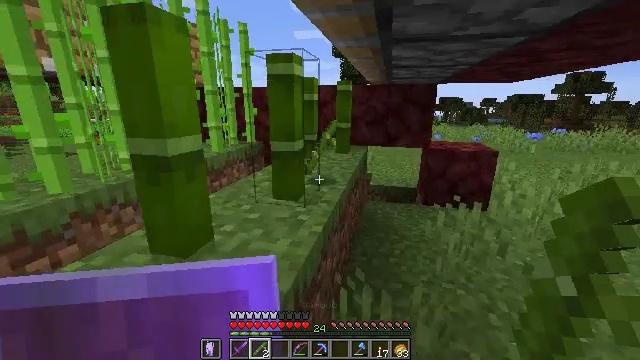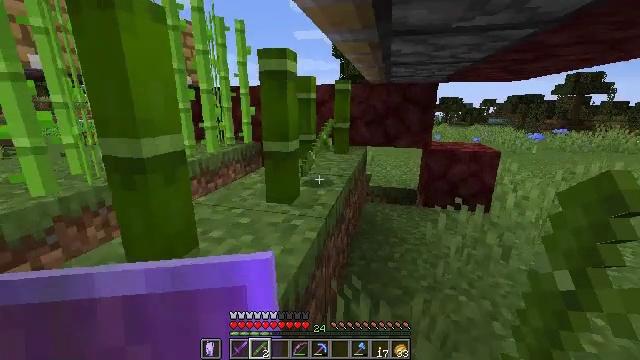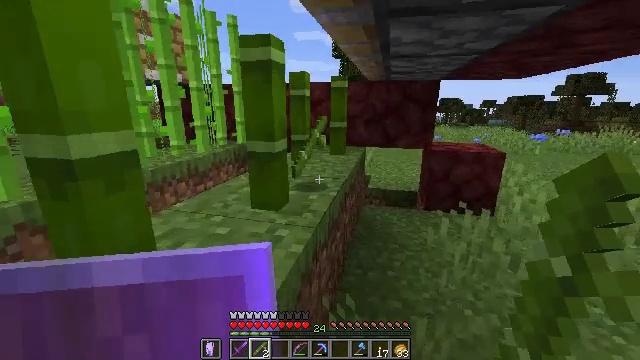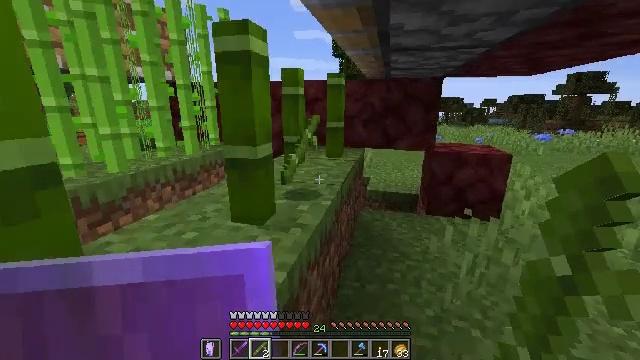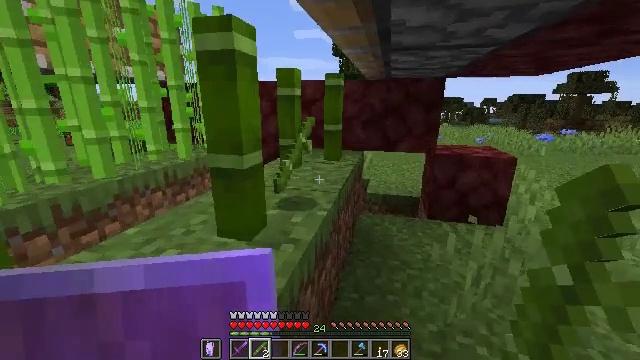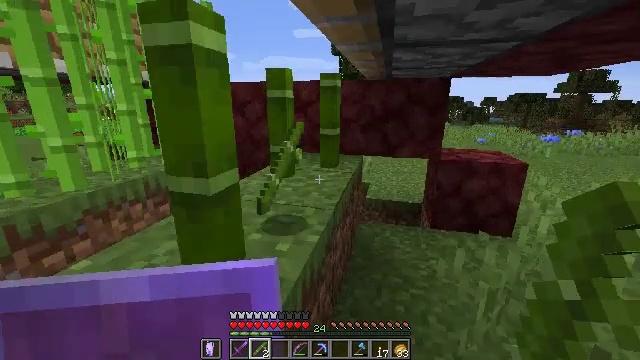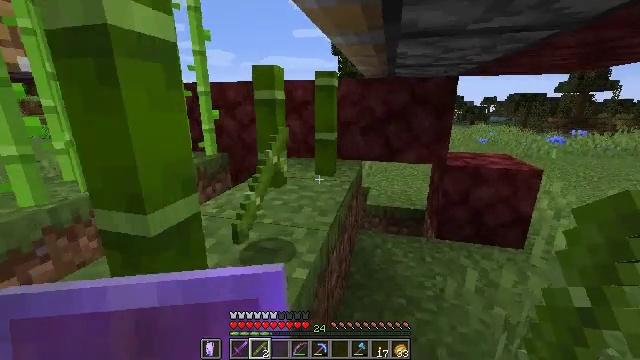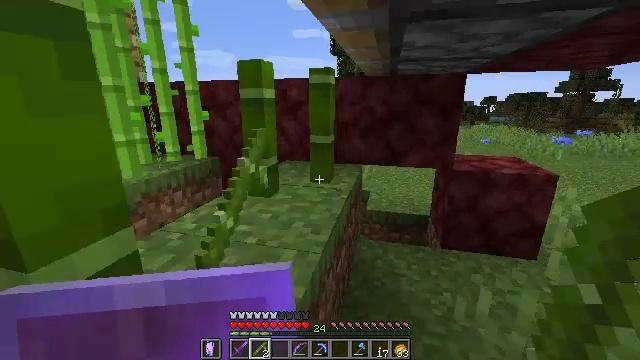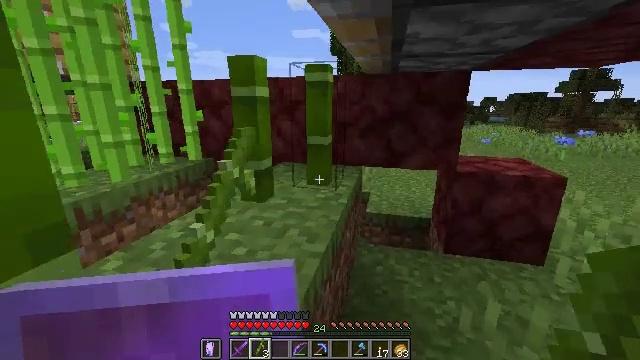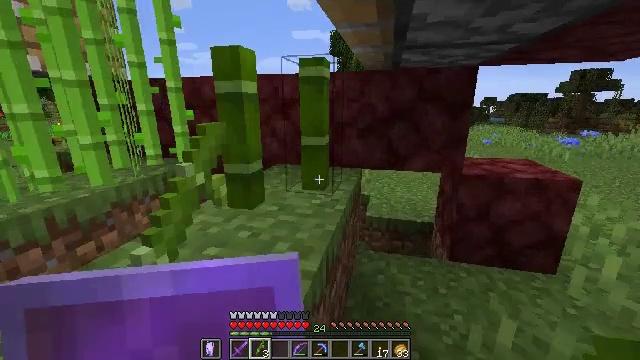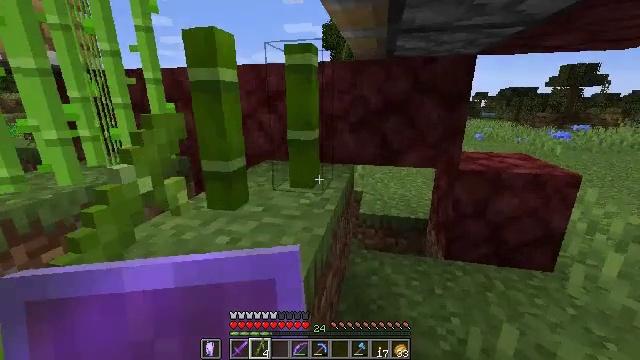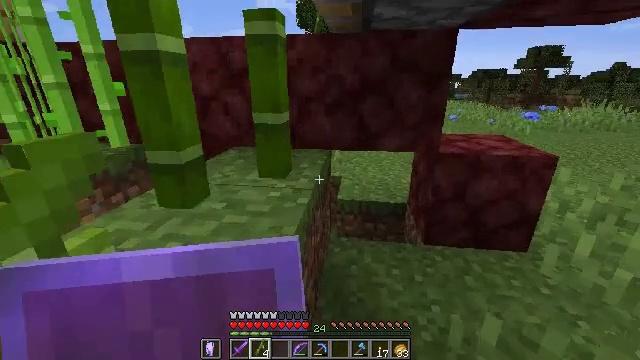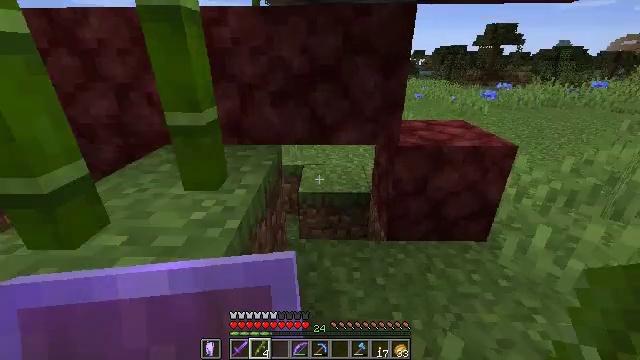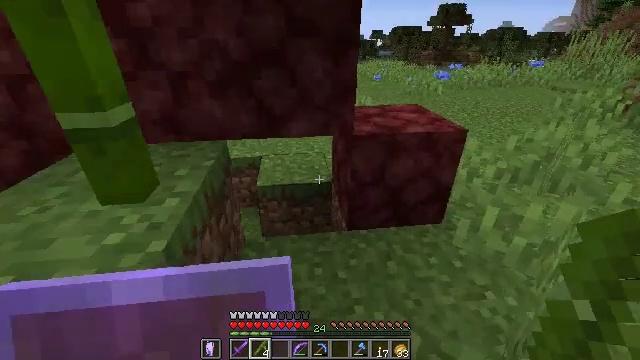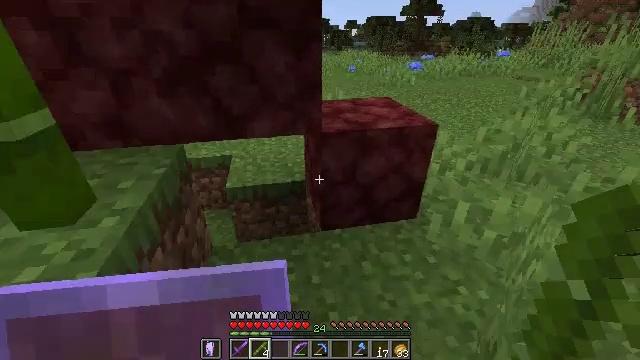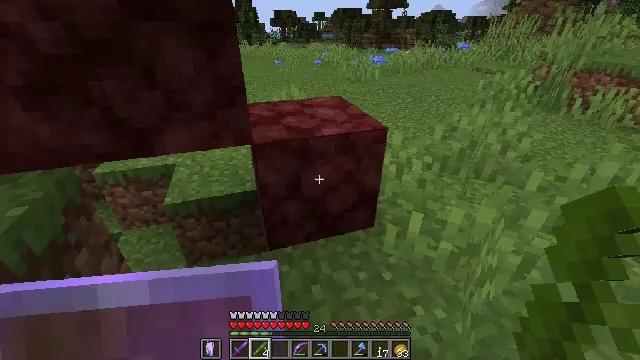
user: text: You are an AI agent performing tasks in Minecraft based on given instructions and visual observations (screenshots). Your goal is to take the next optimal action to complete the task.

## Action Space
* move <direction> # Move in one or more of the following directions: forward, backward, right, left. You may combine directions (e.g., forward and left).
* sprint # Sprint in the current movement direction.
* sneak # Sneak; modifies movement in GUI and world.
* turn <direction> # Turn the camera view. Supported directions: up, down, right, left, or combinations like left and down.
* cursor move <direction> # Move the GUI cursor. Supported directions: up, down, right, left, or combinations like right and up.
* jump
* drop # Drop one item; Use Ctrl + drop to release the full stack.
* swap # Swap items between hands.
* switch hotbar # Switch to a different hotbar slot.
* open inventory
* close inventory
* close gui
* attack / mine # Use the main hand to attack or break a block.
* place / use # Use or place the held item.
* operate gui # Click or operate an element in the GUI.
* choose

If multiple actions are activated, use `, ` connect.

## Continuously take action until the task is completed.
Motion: motion action
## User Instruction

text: Interact with the furnace to craft a baked potato.
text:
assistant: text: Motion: move forward
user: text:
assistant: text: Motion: move forward
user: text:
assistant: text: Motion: move forward
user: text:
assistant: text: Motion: move forward
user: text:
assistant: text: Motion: move forward
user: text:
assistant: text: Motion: move forward
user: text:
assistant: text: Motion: move forward
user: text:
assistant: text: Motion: move forward
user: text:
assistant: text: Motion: move forward
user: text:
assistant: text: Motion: move forward, turn right and down
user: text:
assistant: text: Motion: move forward and move right, turn right and down
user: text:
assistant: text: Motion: move forward and move right, turn right and down
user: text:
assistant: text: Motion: move forward and move right, turn right and down
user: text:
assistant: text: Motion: move forward and move right, turn right and down
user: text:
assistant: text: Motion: move forward and move right, turn right and down
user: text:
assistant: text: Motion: move forward and move right
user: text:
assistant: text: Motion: move forward and move right
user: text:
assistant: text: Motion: move forward and move right
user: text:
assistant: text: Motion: move forward and move right
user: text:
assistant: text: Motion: move forward and move right, turn left and down
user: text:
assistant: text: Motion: move forward and move right, turn left and down
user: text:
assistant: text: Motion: move forward and move right, turn left and down
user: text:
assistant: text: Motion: move forward and move right, turn left and down
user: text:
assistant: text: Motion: move forward and move right, turn left and down
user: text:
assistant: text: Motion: move forward and move right, turn left and down
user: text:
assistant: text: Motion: move forward and move right, turn left and down
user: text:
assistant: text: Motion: move forward and move right, turn left
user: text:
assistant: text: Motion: move forward and move right, turn left and down
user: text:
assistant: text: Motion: move forward and move right, turn left
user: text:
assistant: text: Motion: move forward and move right, turn left